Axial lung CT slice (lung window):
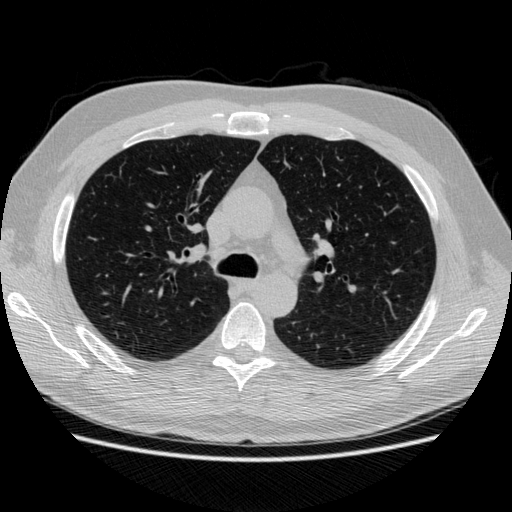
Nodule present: no